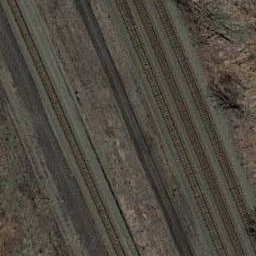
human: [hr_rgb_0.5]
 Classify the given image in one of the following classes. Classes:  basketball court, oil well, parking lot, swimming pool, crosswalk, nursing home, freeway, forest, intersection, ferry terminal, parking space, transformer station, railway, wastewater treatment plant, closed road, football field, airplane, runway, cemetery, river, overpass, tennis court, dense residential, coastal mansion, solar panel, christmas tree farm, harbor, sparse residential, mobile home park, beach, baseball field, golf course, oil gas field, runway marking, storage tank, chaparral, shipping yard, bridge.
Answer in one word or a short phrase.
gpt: railway